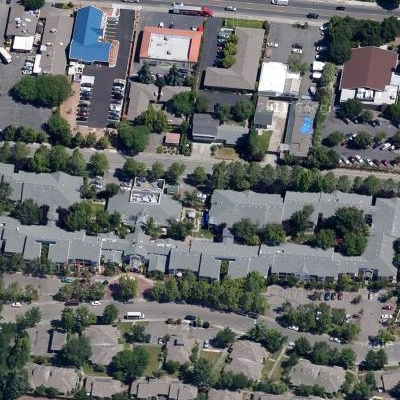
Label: fResident